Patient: sex M, age 46
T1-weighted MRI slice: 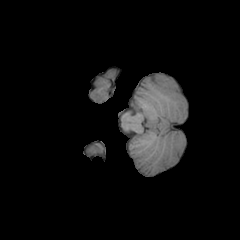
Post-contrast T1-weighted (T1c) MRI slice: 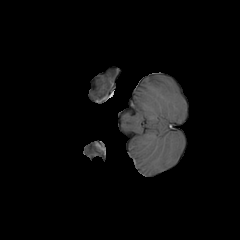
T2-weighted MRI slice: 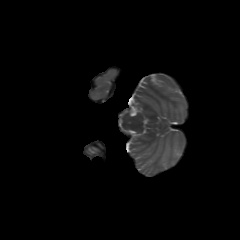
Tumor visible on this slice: no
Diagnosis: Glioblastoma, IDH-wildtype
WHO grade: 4